Question: I created a storage account on Windows Azure. Then I added a container called 'rubicon' to my storage account and got to the following screen:

I don't see any button/link that allows me to add a blob. Would be nice to see a "" link on this page, but there is nothing. I did have a look on <URL>, but that only shows how do do it though code.
Where do I add a blob on the Windows Azure portal?
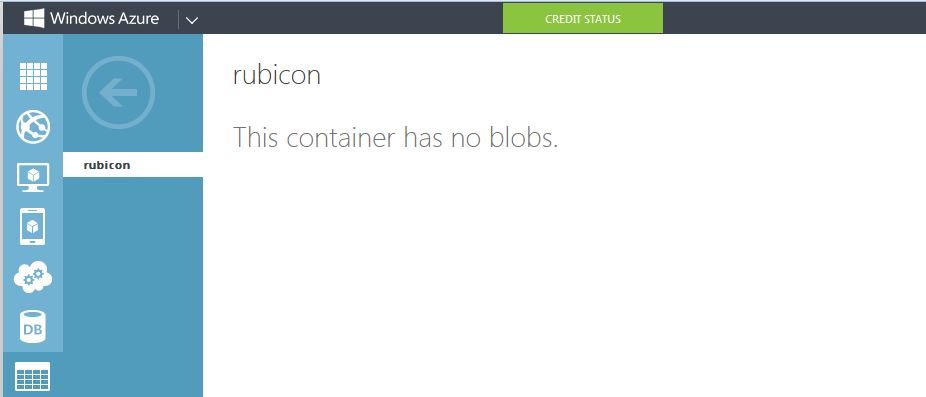
Answer: Portal does not have the capability to upload blobs in a container. You would need to use one of the many available storage explorers to upload files in the blob container. Do a search around and you'll find open source/free/commercial storage explorers.